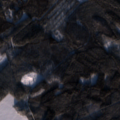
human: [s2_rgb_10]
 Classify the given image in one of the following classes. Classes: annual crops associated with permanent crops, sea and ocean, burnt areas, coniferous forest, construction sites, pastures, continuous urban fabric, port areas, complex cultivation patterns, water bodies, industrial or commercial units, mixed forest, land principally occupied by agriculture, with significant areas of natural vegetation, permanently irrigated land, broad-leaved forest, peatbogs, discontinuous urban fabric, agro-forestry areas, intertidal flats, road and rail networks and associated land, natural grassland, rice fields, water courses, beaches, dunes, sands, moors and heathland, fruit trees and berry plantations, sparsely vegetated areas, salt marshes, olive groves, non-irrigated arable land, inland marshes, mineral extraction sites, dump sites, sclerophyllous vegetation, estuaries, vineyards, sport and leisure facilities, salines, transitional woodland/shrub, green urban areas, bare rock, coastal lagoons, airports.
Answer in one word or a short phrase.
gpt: land principally occupied by agriculture, with significant areas of natural vegetation, coniferous forest, mixed forest, transitional woodland/shrub